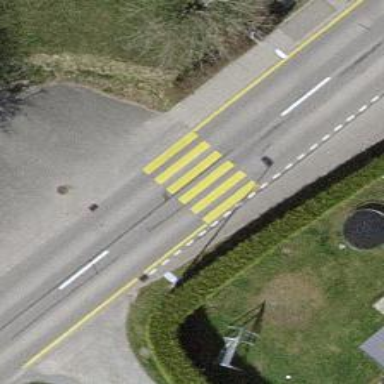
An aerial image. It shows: Marked zebra crossing with distinct zebra markings.